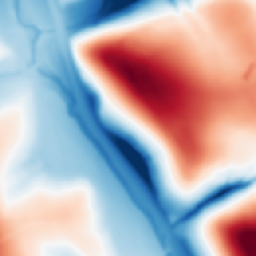
Category: multiscale
Decomposition family: dog
Decomposition parameters: sigma_low: 2
sigma_high: 50
Upsampling method: area
Upsampling parameters: scale: 8
Upsampling scale: 8